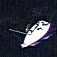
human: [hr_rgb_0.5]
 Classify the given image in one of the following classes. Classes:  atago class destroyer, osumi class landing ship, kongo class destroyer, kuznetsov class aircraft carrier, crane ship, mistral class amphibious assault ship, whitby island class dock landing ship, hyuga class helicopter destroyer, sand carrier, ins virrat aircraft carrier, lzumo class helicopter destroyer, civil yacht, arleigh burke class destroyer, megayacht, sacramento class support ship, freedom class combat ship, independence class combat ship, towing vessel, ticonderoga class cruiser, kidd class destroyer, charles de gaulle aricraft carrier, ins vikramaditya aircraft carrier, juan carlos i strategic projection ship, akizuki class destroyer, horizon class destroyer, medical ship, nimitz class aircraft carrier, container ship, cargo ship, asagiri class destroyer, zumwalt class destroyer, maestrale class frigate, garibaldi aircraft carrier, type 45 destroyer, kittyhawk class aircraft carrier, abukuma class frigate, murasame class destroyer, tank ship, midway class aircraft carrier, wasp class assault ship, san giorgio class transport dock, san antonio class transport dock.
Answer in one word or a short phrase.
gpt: Civil yacht